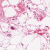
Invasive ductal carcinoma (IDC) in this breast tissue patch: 0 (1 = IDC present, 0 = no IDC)